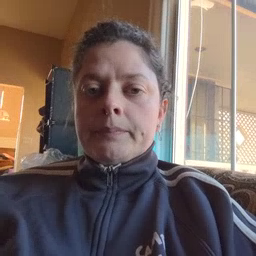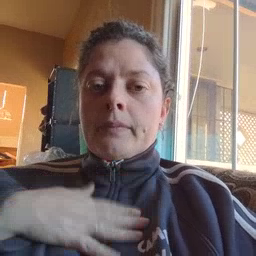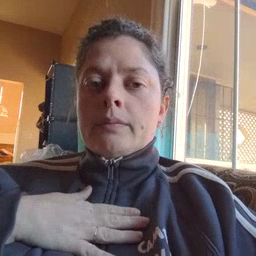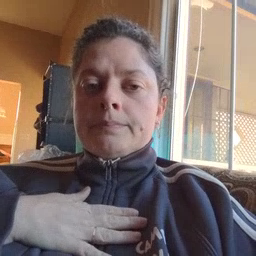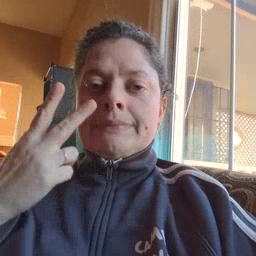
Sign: minemy